Question: I want to create a page with a load of fixed width/height divs that wrap (left to right) when they get to the edge of the page.
Firstly, the smaller div width/height is being ignored and as a result they are overlapping.
Secondly, the divs are going down the page and not across.
<URL>

Can anyone please advise why (and what I would need to do to fix this issue)?
Thanks
'''
<!DOCTYPE html>
<html lang="en" xmlns="http://www.w3.org/1999/xhtml">
<head>
<meta charset="utf-8" />
<title>Store Name</title>
<style>
.item-container {
width: 1200px;
height: 1200px;
background-color: blue;
}
.item {
display: inline-block;
width: 200px;
height: 200px;
background-color: red;
border: 1px solid black;
}
.image {
width: 100px;
height: 100px;
background-color: green;
}
.name {
background-color: purple;
}
.quantity {
background-color: orange;
}
</style>
</head>
<body>
<div>
Store Name
</div>
<div class="item-container">
<div class="item">
<div class="image" style="/*background-image: url('Artwork/1159.jpg');*/" />
<div class="name">Widget</div>
<div class="quantity">12</div>
</div>
<div class="item">
<div class="image" style="/*background-image: url('Artwork/1159.jpg');*/" />
<div class="name">Widget</div>
<div class="quantity">12</div>
</div>
<div class="item">
<div class="image" style="/*background-image: url('Artwork/1159.jpg');*/" />
<div class="name">Widget</div>
<div class="quantity">12</div>
</div>
<div class="item">
<div class="image" style="/*background-image: url('Artwork/1159.jpg');*/" />
<div class="name">Widget</div>
<div class="quantity">12</div>
</div>
<div class="item">
<div class="image" style="/*background-image: url('Artwork/1159.jpg');*/" />
<div class="name">Widget</div>
<div class="quantity">12</div>
</div>
<div class="item">
<div class="image" style="/*background-image: url('Artwork/1159.jpg');*/" />
<div class="name">Widget</div>
<div class="quantity">12</div>
</div>
<div class="item">
<div class="image" style="/*background-image: url('Artwork/1159.jpg');*/" />
<div class="name">Widget</div>
<div class="quantity">12</div>
</div>
<div class="item">
<div class="image" style="/*background-image: url('Artwork/1159.jpg');*/" />
<div class="name">Widget</div>
<div class="quantity">12</div>
</div>
<div class="item">
<div class="image" style="/*background-image: url('Artwork/1159.jpg');*/" />
<div class="name">Widget</div>
<div class="quantity">12</div>
</div>
<div class="item">
<div class="image" style="/*background-image: url('Artwork/1159.jpg');*/" />
<div class="name">Widget</div>
<div class="quantity">12</div>
</div>
<div class="item">
<div class="image" style="/*background-image: url('Artwork/1159.jpg');*/" />
<div class="name">Widget</div>
<div class="quantity">12</div>
</div>
<div class="item">
<div class="image" style="/*background-image: url('Artwork/1159.jpg');*/" />
<div class="name">Widget</div>
<div class="quantity">12</div>
</div>
<div class="item">
<div class="image" style="/*background-image: url('Artwork/1159.jpg');*/" />
<div class="name">Widget</div>
<div class="quantity">12</div>
</div>
<div class="item">
<div class="image" style="/*background-image: url('Artwork/1159.jpg');*/" />
<div class="name">Widget</div>
<div class="quantity">12</div>
</div>
<div class="item">
<div class="image" style="/*background-image: url('Artwork/1159.jpg');*/" />
<div class="name">Widget</div>
<div class="quantity">12</div>
</div>
<div class="item">
<div class="image" style="/*background-image: url('Artwork/1159.jpg');*/" />
<div class="name">Widget</div>
<div class="quantity">12</div>
</div>
<div class="item">
<div class="image" style="/*background-image: url('Artwork/1159.jpg');*/" />
<div class="name">Widget</div>
<div class="quantity">12</div>
</div>
<div class="item">
<div class="image" style="/*background-image: url('Artwork/1159.jpg');*/" />
<div class="name">Widget</div>
<div class="quantity">12</div>
</div>
<div class="item">
<div class="image" style="/*background-image: url('Artwork/1159.jpg');*/" />
<div class="name">Widget</div>
<div class="quantity">12</div>
</div>
<div class="item">
<div class="image" style="/*background-image: url('Artwork/1159.jpg');*/" />
<div class="name">Widget</div>
<div class="quantity">12</div>
</div>
<div class="item">
<div class="image" style="/*background-image: url('Artwork/1159.jpg');*/" />
<div class="name">Widget</div>
<div class="quantity">12</div>
</div>
<div class="item">
<div class="image" style="/*background-image: url('Artwork/1159.jpg');*/" />
<div class="name">Widget</div>
<div class="quantity">12</div>
</div>
<div class="item">
<div class="image" style="/*background-image: url('Artwork/1159.jpg');*/" />
<div class="name">Widget</div>
<div class="quantity">12</div>
</div>
<div class="item">
<div class="image" style="/*background-image: url('Artwork/1159.jpg');*/" />
<div class="name">Widget</div>
<div class="quantity">12</div>
</div>
<div class="item">
<div class="image" style="/*background-image: url('Artwork/1159.jpg');*/" />
<div class="name">Widget</div>
<div class="quantity">12</div>
</div>
<div class="item">
<div class="image" style="/*background-image: url('Artwork/1159.jpg');*/" />
<div class="name">Widget</div>
<div class="quantity">12</div>
</div>
<div class="item">
<div class="image" style="/*background-image: url('Artwork/1159.jpg');*/" />
<div class="name">Widget</div>
<div class="quantity">12</div>
</div>
<div class="item">
<div class="image" style="/*background-image: url('Artwork/1159.jpg');*/" />
<div class="name">Widget</div>
<div class="quantity">12</div>
</div>
<div class="item">
<div class="image" style="/*background-image: url('Artwork/1159.jpg');*/" />
<div class="name">Widget</div>
<div class="quantity">12</div>
</div>
<div class="item">
<div class="image" style="/*background-image: url('Artwork/1159.jpg');*/" />
<div class="name">Widget</div>
<div class="quantity">12</div>
</div>
</div>
</body>
</html>
'''
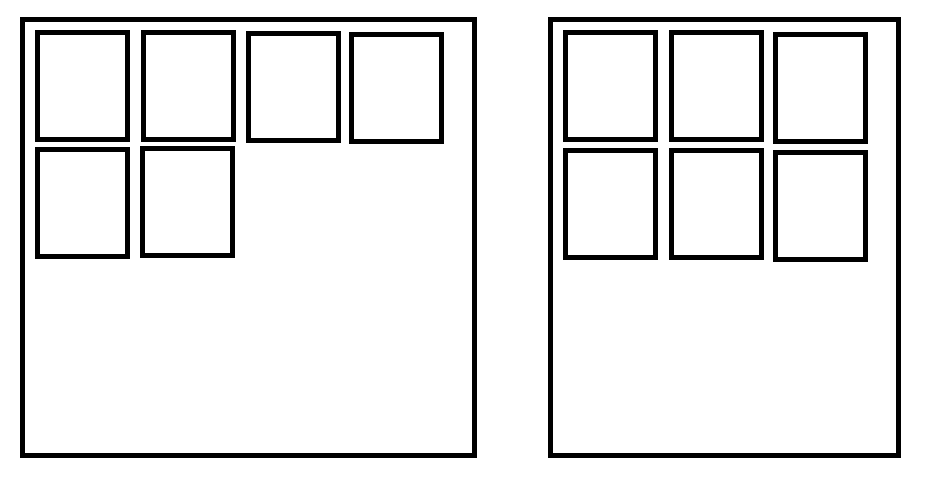
Answer: The issue is the following:
'''
<div class="image" style="/*background-image: url('Artwork/1159.jpg');*/" />
'''
Self closing divs don't exist! This should be written as:
'''
<div class="image" style="/*background-image: url('Artwork/1159.jpg');*/"></div>
'''
P.S: I'd show an updated fiddle, but the site seems to be broken right now.